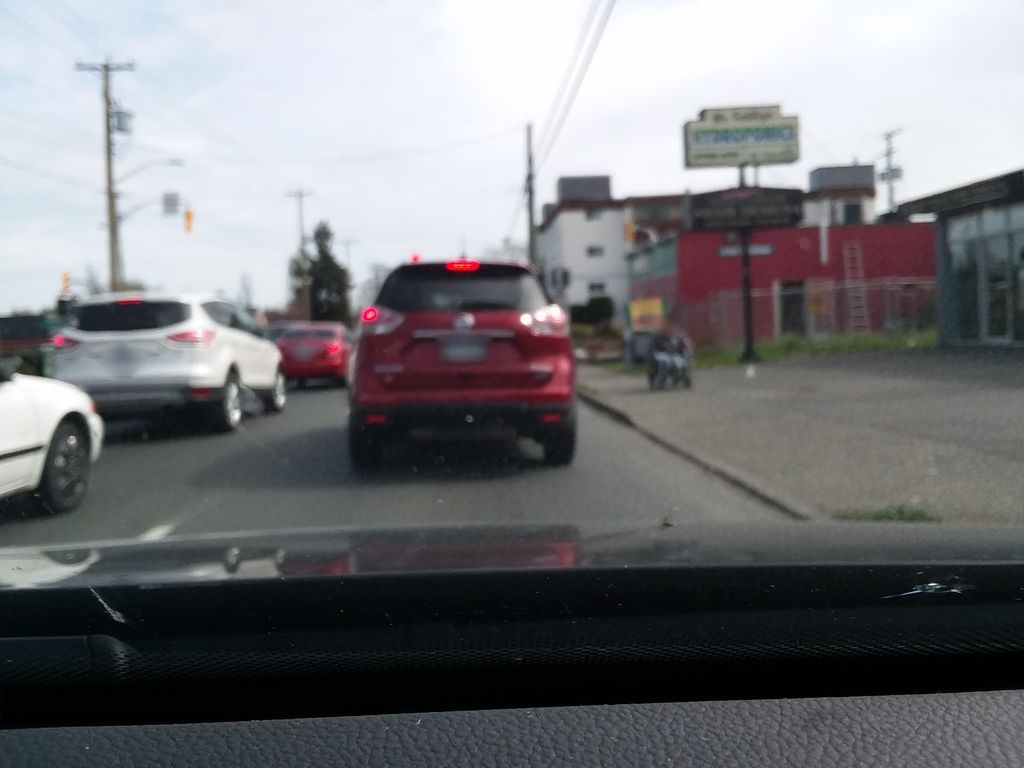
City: victoria